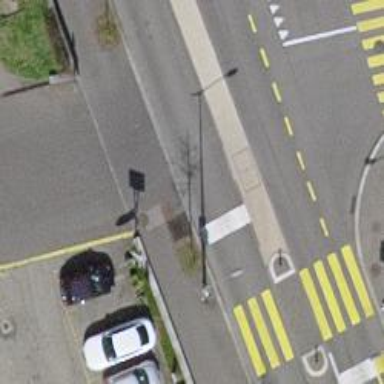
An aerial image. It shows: Road crossing with traffic signals.